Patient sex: M
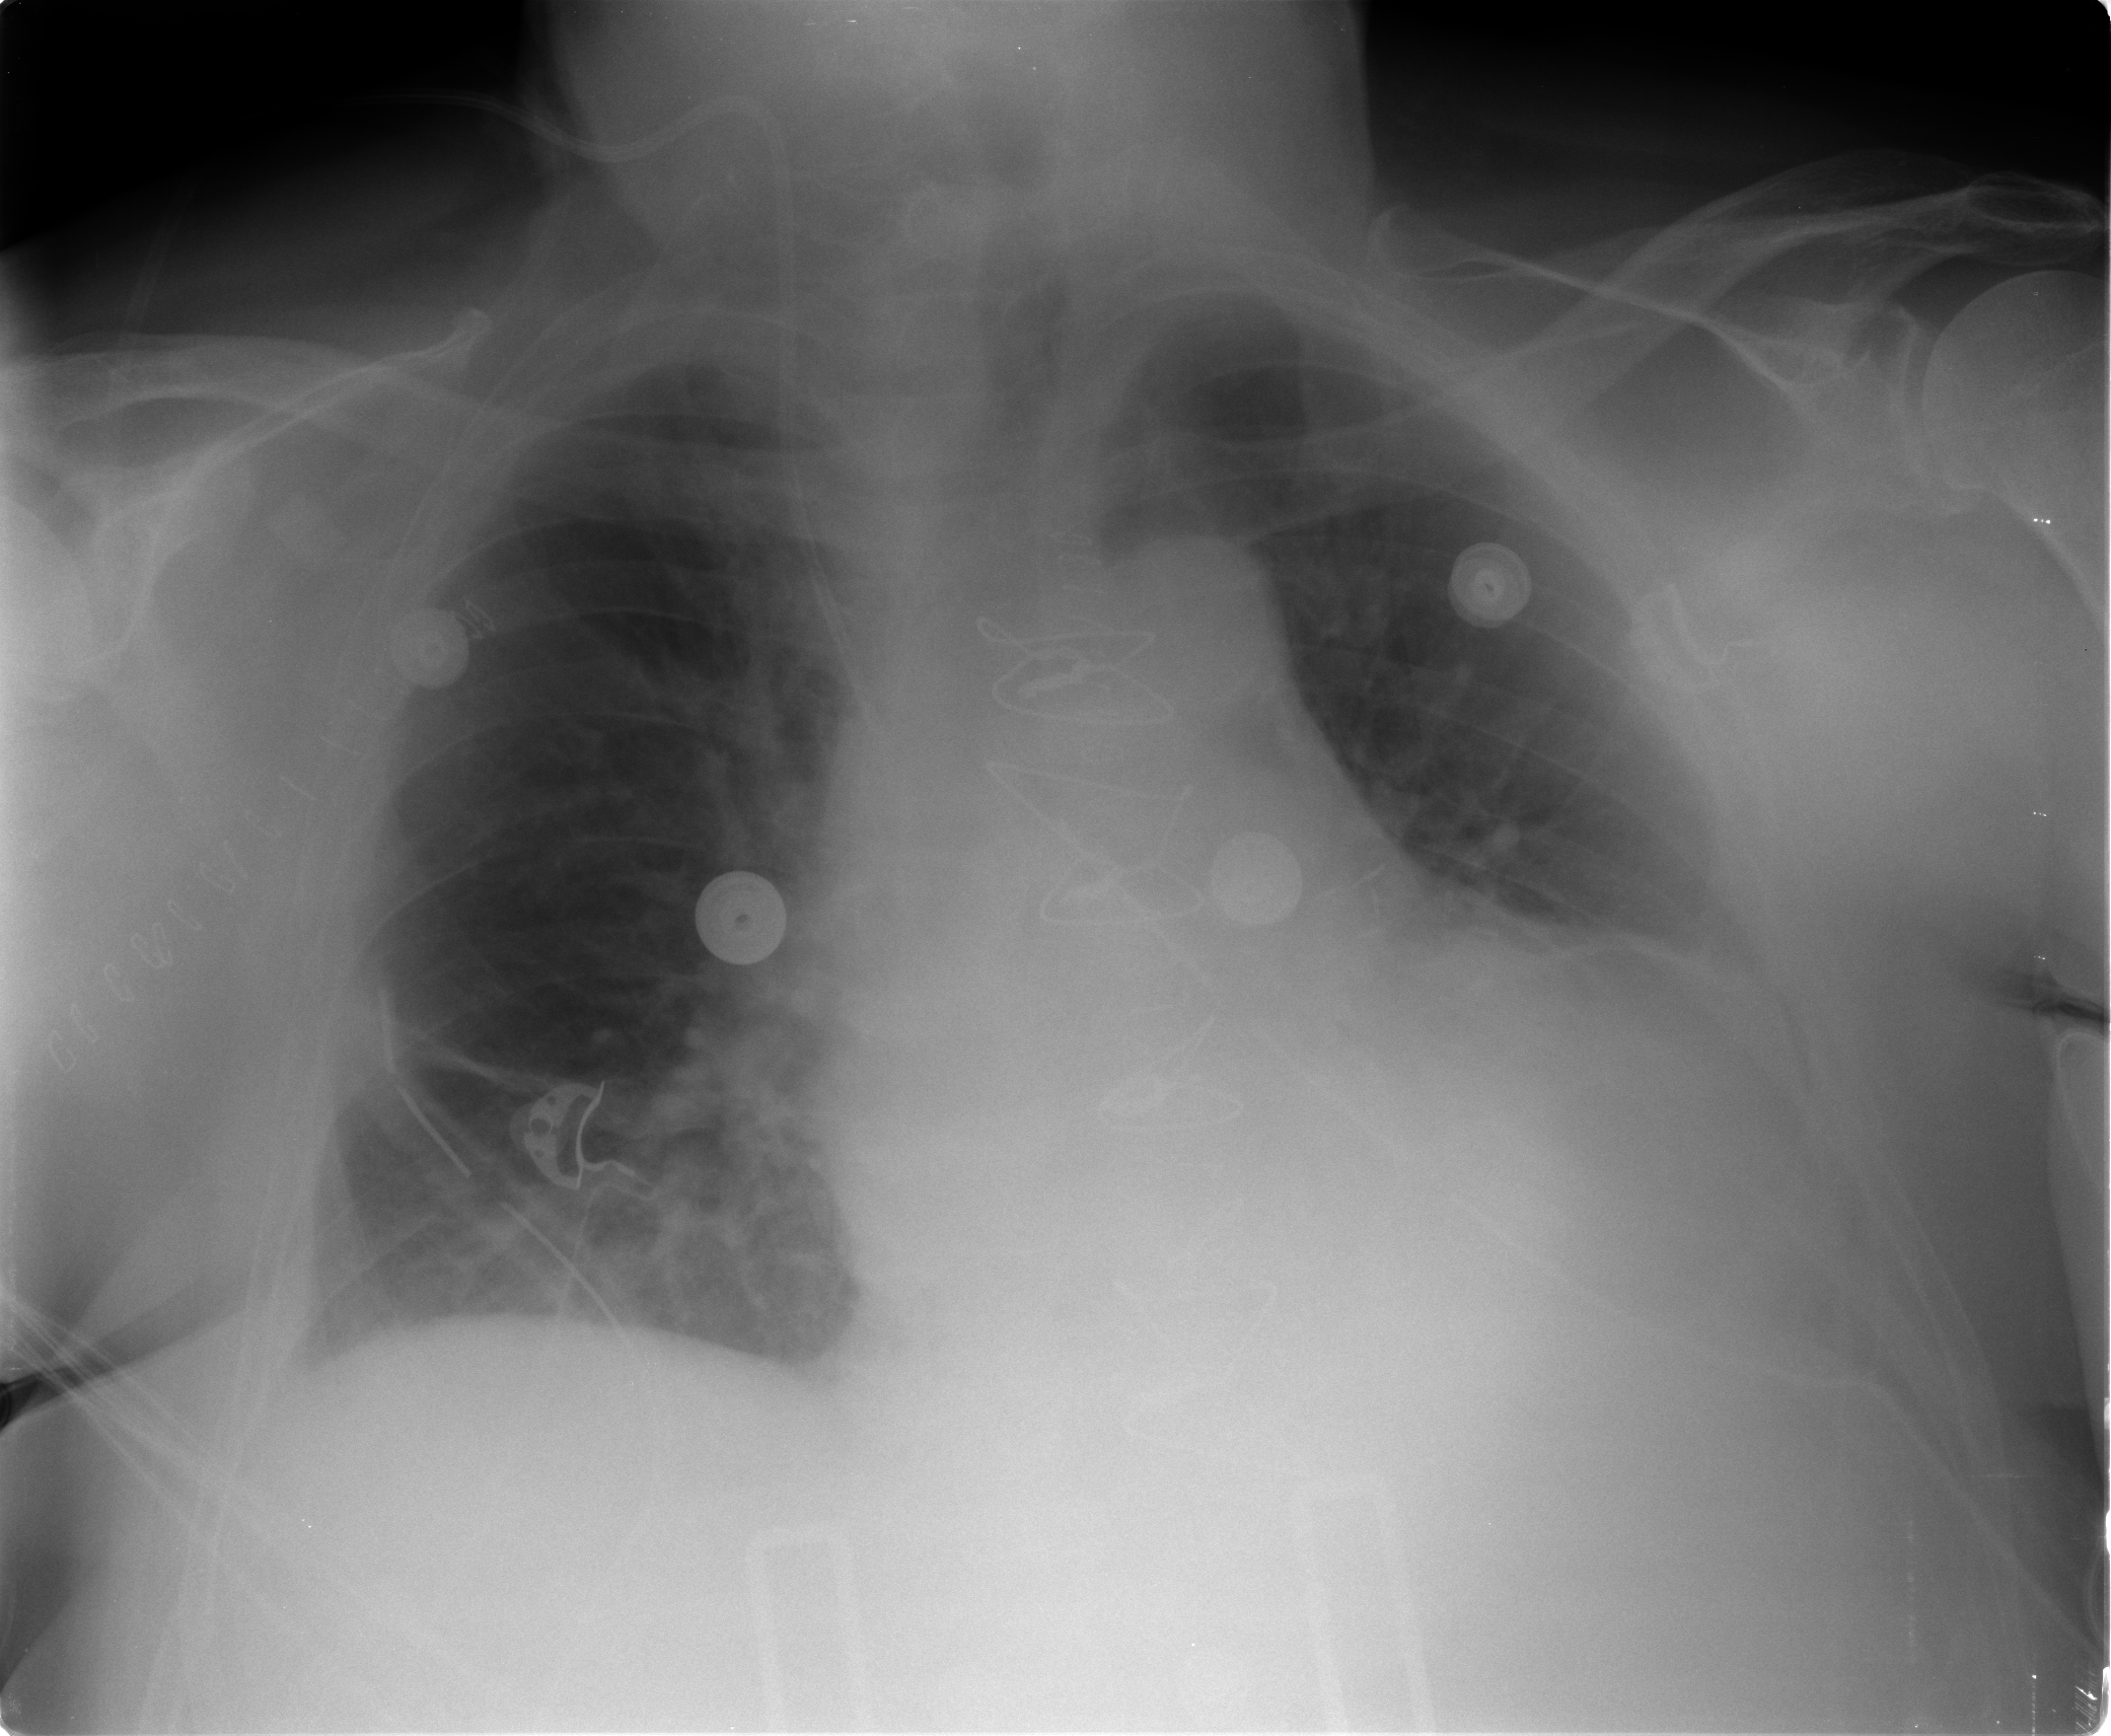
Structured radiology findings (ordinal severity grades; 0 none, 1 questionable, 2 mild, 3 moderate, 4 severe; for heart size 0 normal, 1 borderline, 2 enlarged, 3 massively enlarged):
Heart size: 2
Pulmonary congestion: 2
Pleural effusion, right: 0
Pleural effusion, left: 1
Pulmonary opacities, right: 1
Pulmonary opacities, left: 0
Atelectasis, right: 2
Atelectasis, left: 2